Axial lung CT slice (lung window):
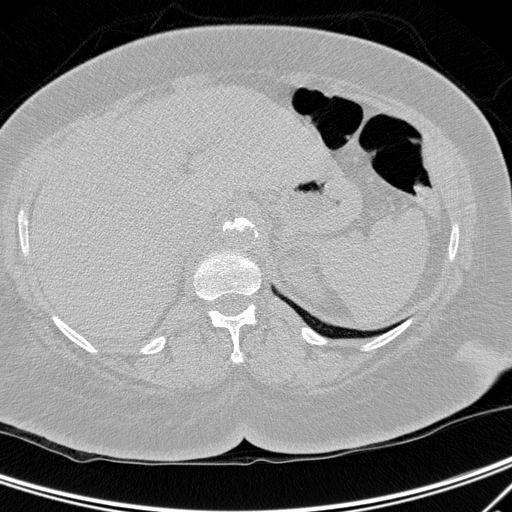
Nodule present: no